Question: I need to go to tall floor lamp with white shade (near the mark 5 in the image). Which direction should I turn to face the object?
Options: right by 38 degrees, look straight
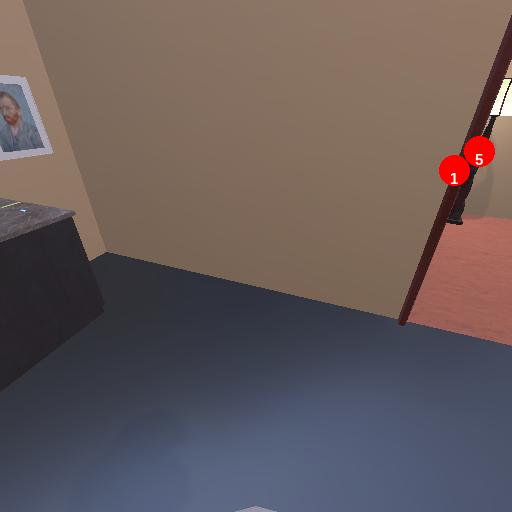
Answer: right by 38 degrees